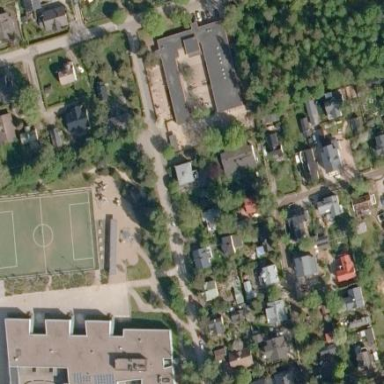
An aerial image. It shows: Kindergarten.